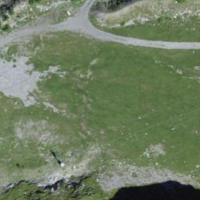
EUNIS habitat code: 26
Species observed at this site:
Euphorbia cyparissias
Hippocrepis comosa